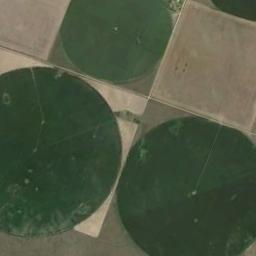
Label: circular_farmland